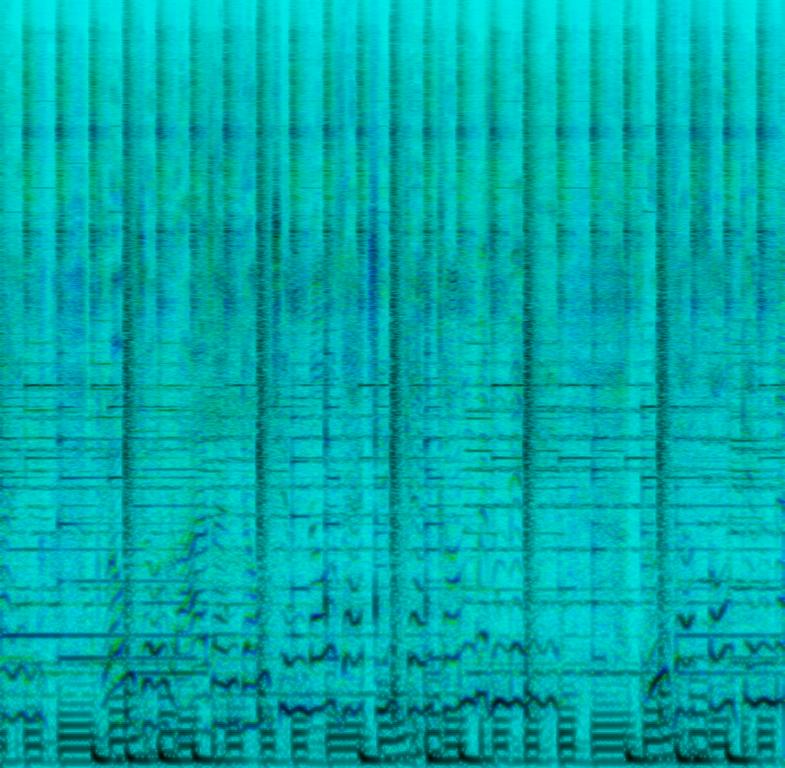
A male vocalist sings this groovy R&B. The tempo is medium with a funky bass guitar, steady guitar, bright electric guitar and keyboard harmony. The song is mellow, emotional, soft, smooth and engaging. This song is an R&B.